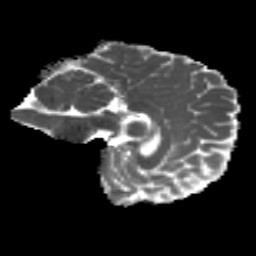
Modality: MD
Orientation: sagittal
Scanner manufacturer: siemens
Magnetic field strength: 3 T
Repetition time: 4.16 s
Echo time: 0.0806 s